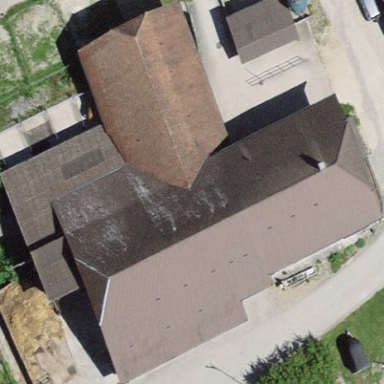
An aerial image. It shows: Farm building.